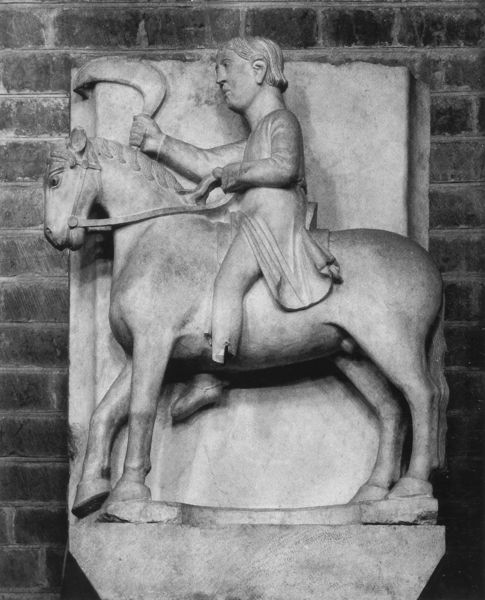
Titel: Monatsarbeiten, Jahreszeiten
Standort: Parma, Baptisterium (EU - I - Emilia-Romagna)
Schlagwörter: fuß, mann, umhang, mund, nase, ohr, stirn, rock, wand, sockel, stein, haare, pferd, reiter, skulptur, hufe, reiten, schwanz, zaumzeug, zügel, fahne, ernte, mauer, mauerwerk, sichel, säbel, ross, gaul, sense, reiterstandbild, ziegelmauer, spruchband, nordalpin, wandstück, 1200, nordalpini